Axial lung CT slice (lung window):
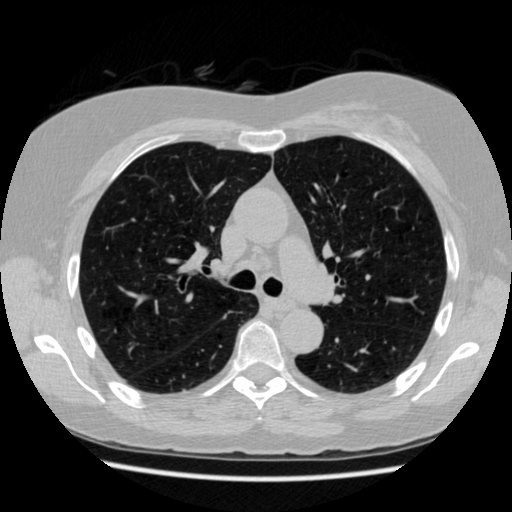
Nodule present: no